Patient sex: M
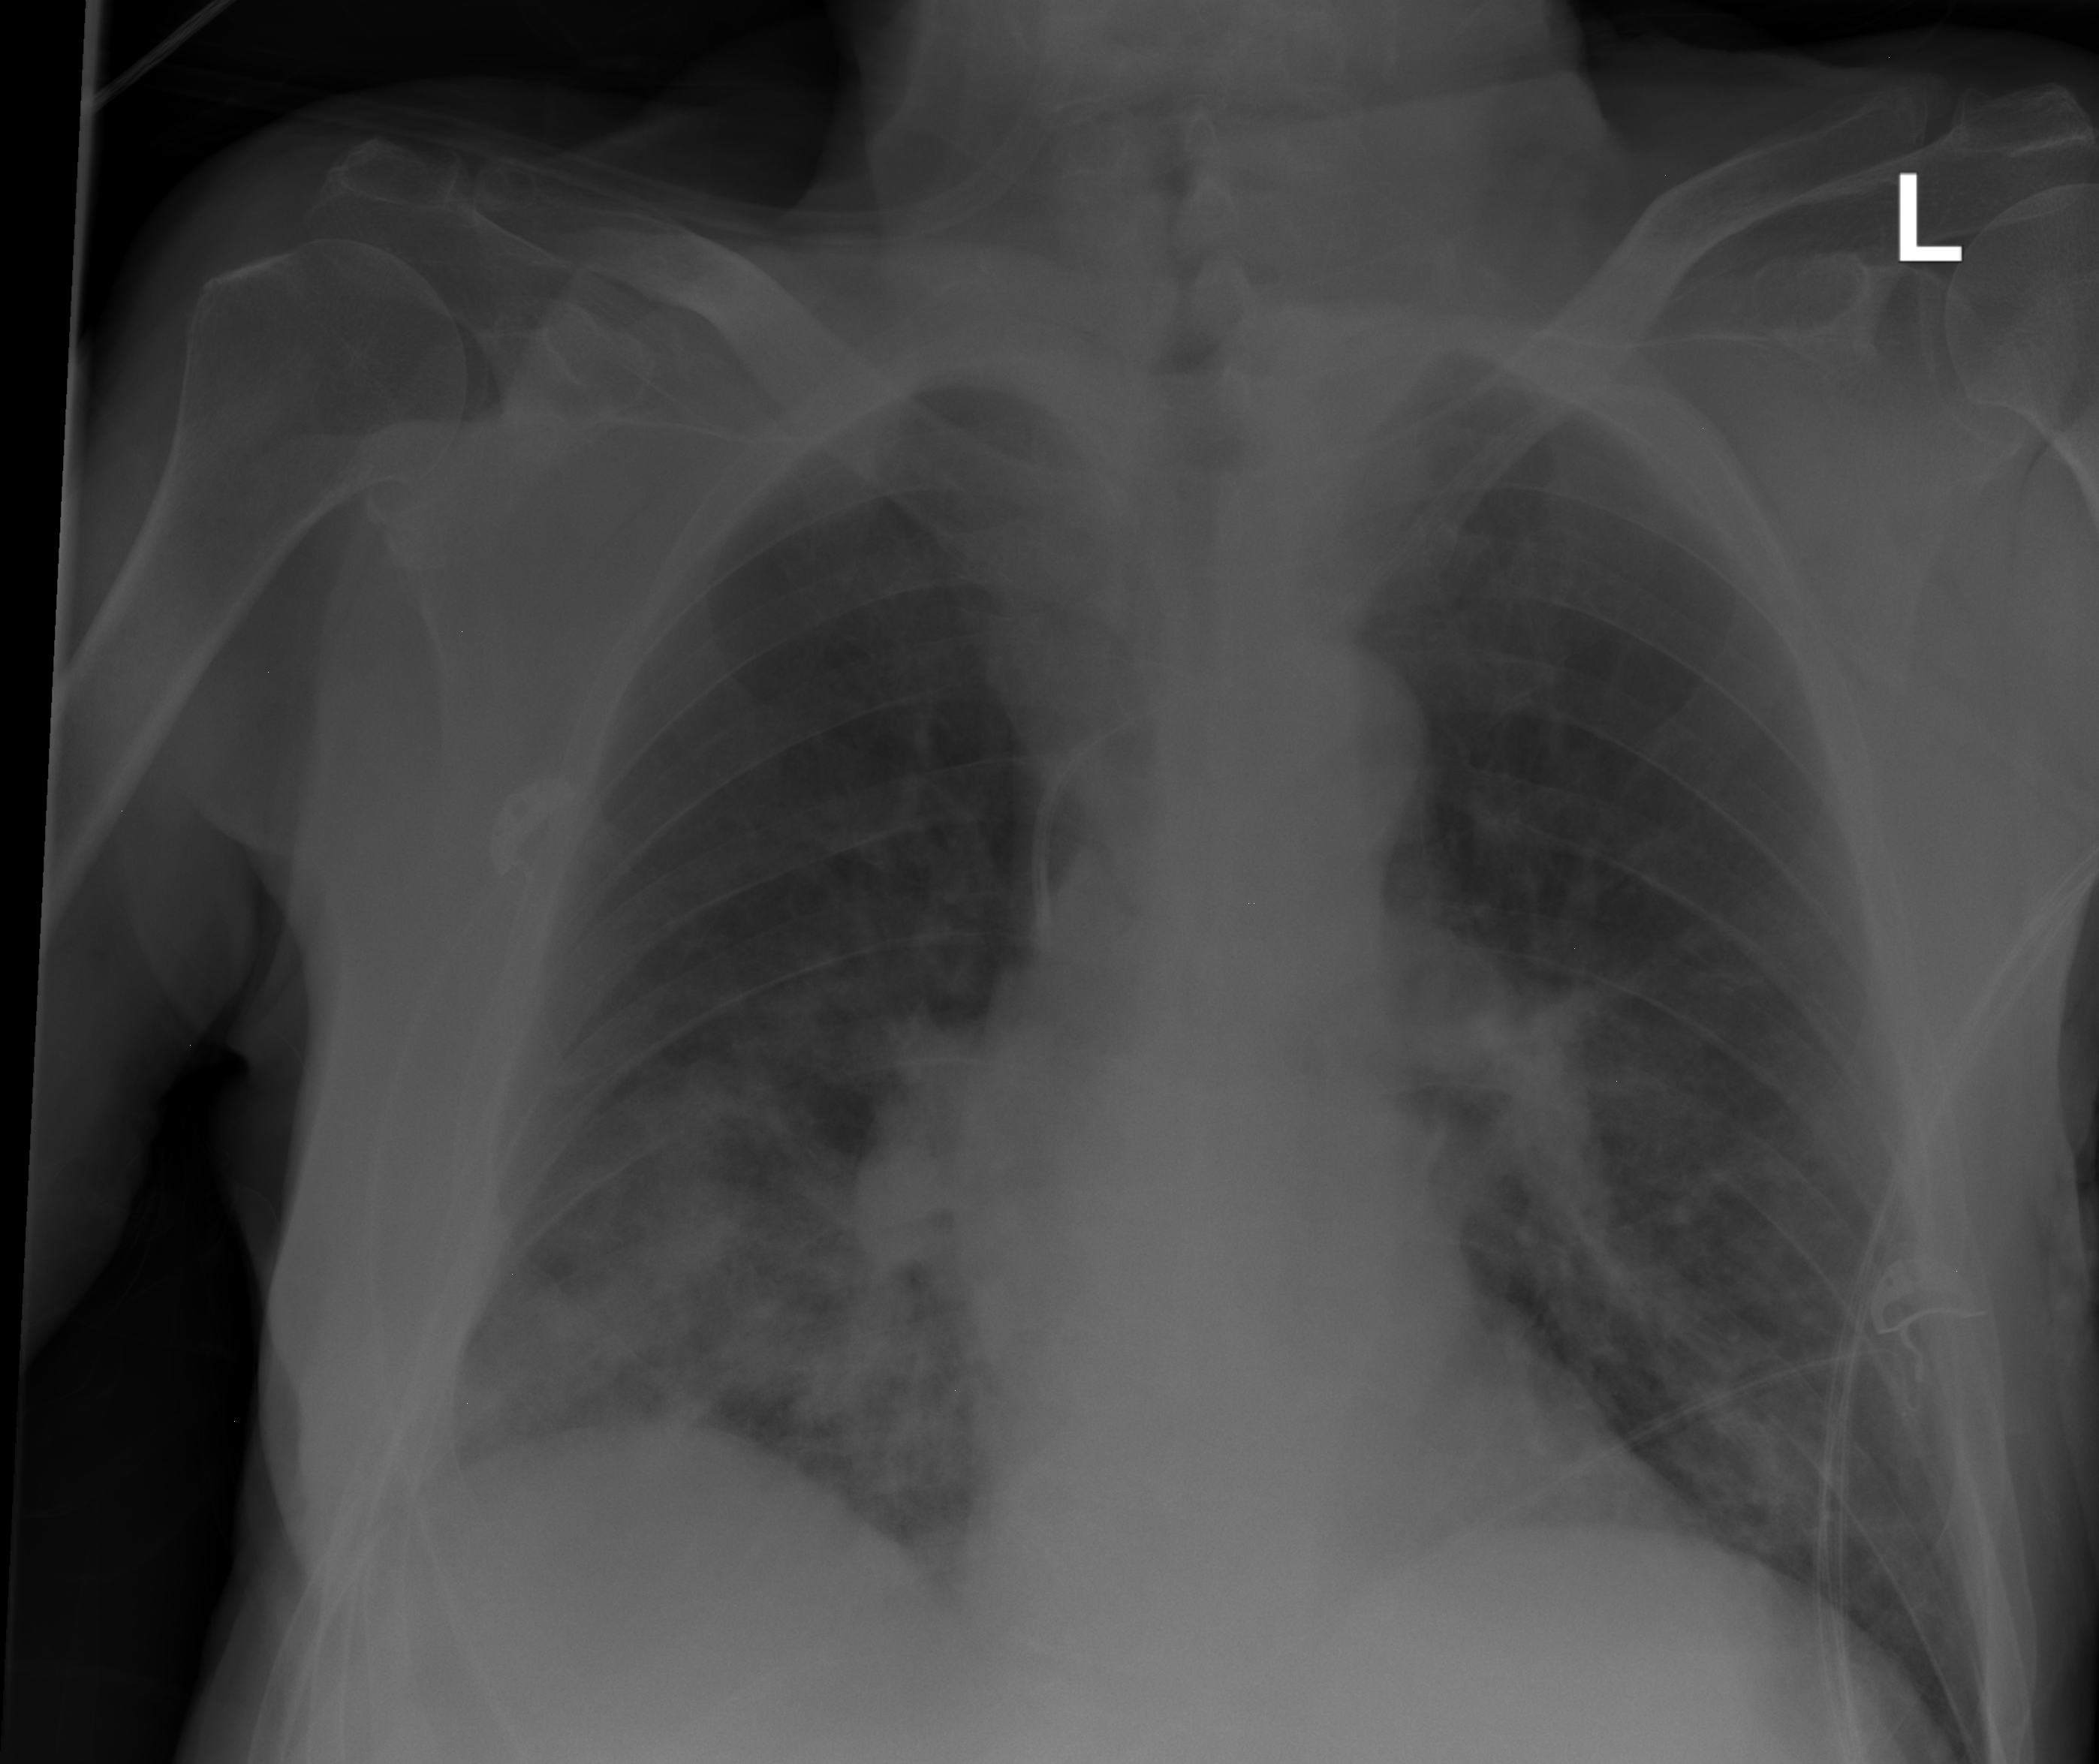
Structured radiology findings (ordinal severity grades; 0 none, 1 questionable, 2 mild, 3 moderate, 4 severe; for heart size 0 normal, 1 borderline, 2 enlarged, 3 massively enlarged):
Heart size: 0
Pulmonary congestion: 0
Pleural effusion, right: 0
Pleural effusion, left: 0
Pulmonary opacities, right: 3
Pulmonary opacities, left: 1
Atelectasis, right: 0
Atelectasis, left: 2